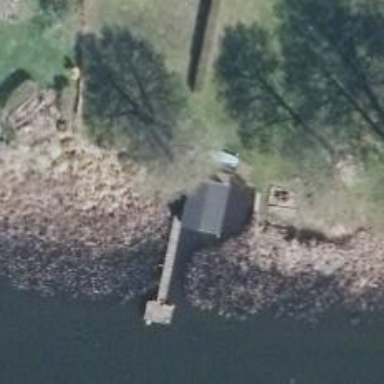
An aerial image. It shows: Man-made pier.